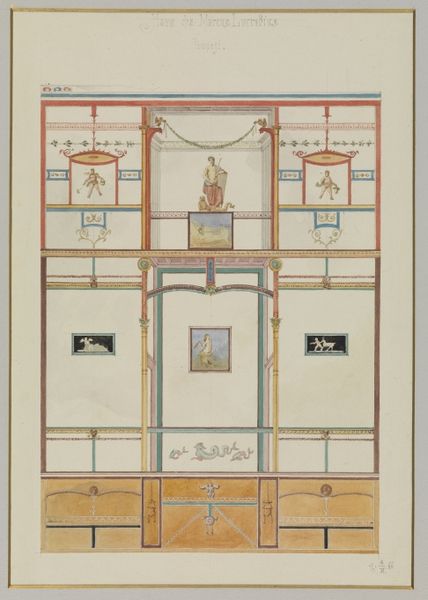
Titel: Wanddekoration aus dem Haus des Marcus Lucretius in Pompeji
Künstler: Josef Wilhelm Durm
Standort: Karlsruhe
Institution: Staatliche Kunsthalle Karlsruhe
Schlagwörter: blau, gemälde, gott, mann, aquarell, gelb, grün, landschaft, menschen, braun, bunt, fenster, frau, glas, holz, männer, orange, raum, schwarz, skizze, säulen, tür, türkis, weiss, zeichnung, zimmer, gebäude, haus, rot, tier, tiere, fächer, malerei, muster, ornament, wand, architektur, mensch, rahmen, bild, innenraum, feld, kirche, figur, kind, blatt, girlande, theater, rosa, pferd, engel, putto, skulptur, statue, ornage, farbig, orang, bilder, bilderrahmen, schrank, fassade, fläche, mauer, linien, figuren, wohnung, detail, dekor, gerade, ornamente, verzierung, wandmalerei, stuck, stil, tor, rechtecke, lamm, schaf, antike, buch, rechteck, münchen, palast, stockwerk, radierung, illustration, koloriert, räume, entwurf, mythologie, darstellung, intarsien, girlanden, wandschmuck, quadrate, portal, öffnung, residenz, rotbraun, griechenland, antikisierend, etagen, plan, tempel, sammlung, fresko, stockwerke, szenen, viereck, artdeco, aufzug, fresco, drache, abbildung, gen, römisch, geschoss, pompeji, klenze, klassizistisch, groteske, aufriss, neapel, pompei, fassadengliederung, rasterung, einteilung, zone, quarell, farbstift, geteilt, rechter winkel, wandzone, wandgestaltung, bereich, archit, marcel, gefache, figurenschmuck, warburg, malstil, lift, aby warburg, konstellation, pompeiji, ahnung, was ist das?, pompeijanisch, 3. stil, raumdekor, römische wandmalerei, wandfries römisch, 4. stil, dritter stil, viertel stil, wandstil